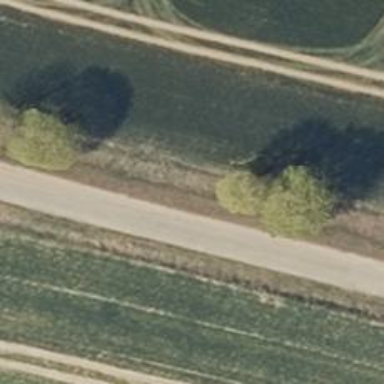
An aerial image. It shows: Row of trees in natural setting.